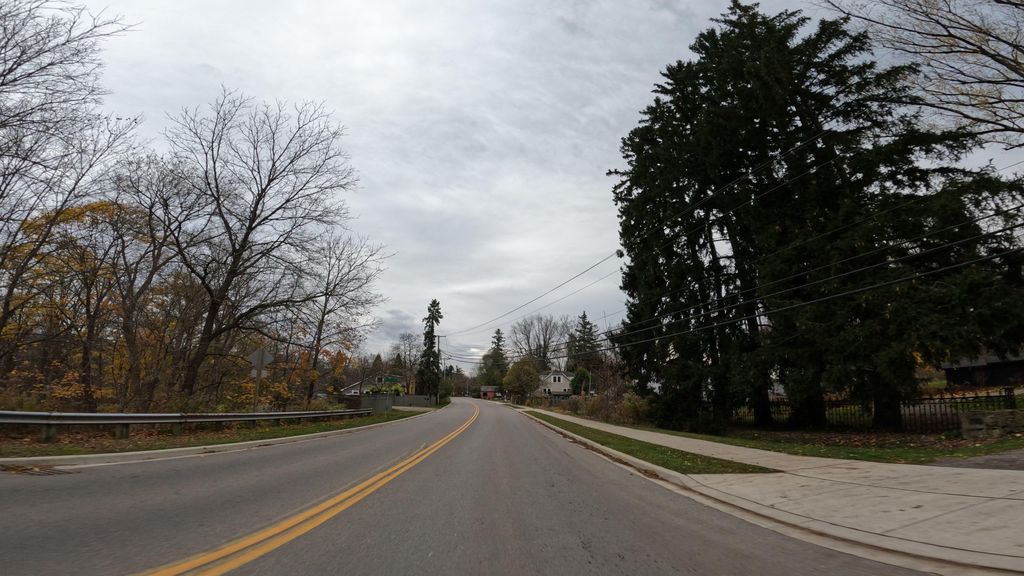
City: hamilton